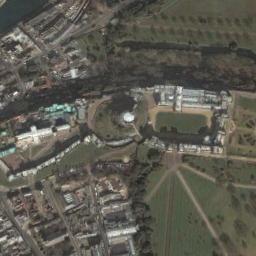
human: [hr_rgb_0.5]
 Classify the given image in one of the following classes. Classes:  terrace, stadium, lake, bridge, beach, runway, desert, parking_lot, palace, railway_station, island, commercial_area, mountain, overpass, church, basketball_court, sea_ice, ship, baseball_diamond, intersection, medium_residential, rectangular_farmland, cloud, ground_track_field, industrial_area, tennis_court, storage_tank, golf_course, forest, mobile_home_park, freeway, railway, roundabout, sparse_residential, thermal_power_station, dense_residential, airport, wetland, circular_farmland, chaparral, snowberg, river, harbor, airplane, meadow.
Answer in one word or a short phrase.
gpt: palace